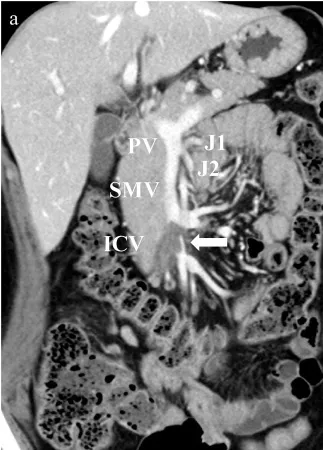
Images of the tumor thrombosis. . (a) Contrast-enhanced CT shows an intraluminal filling defect from the ileocolic vein to the superior mesenteric vein (SMV; white arrow).
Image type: radiology (ct)